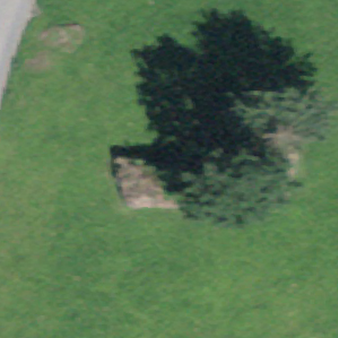
Label: bouldering_area